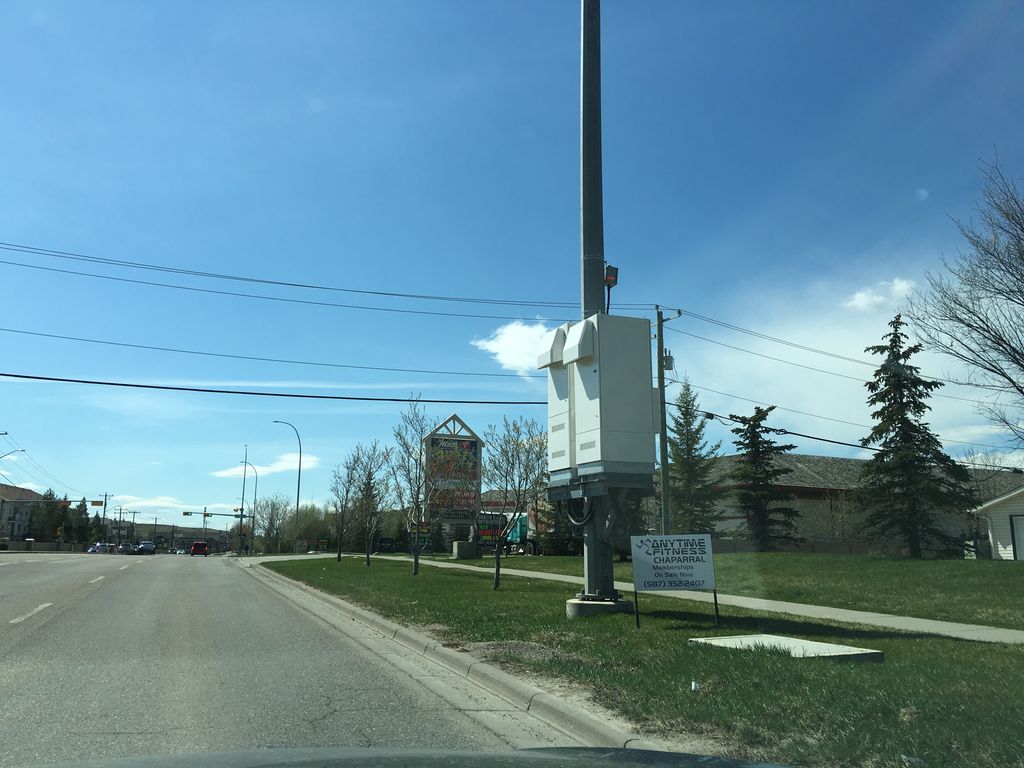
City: calgary